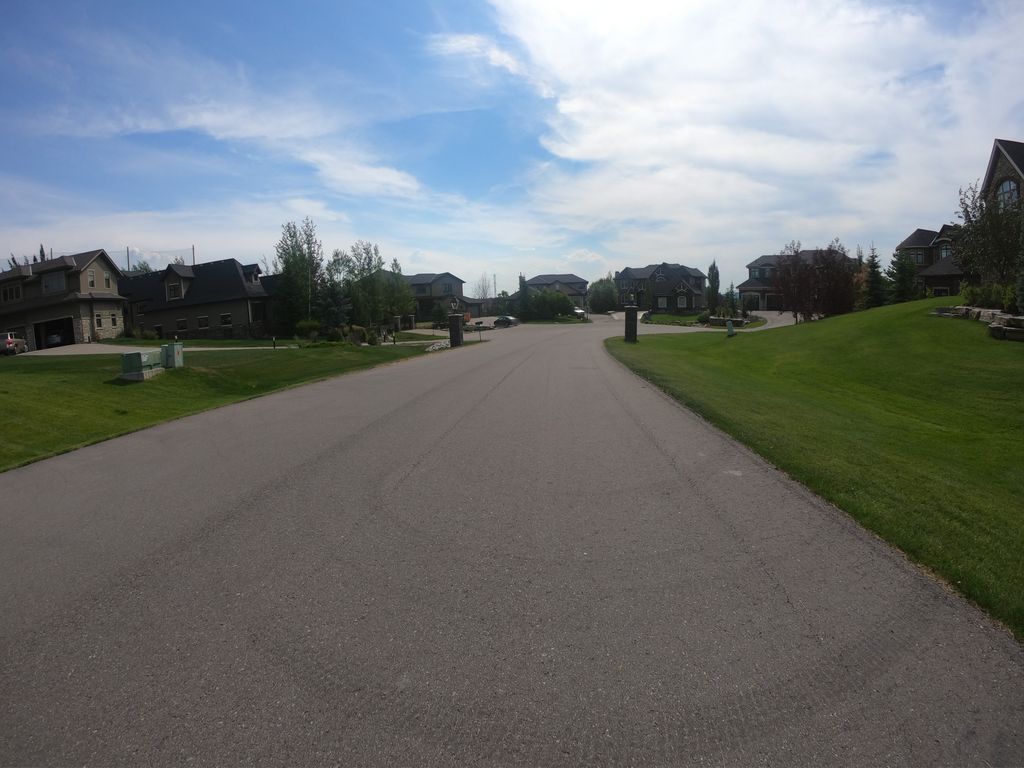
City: calgary